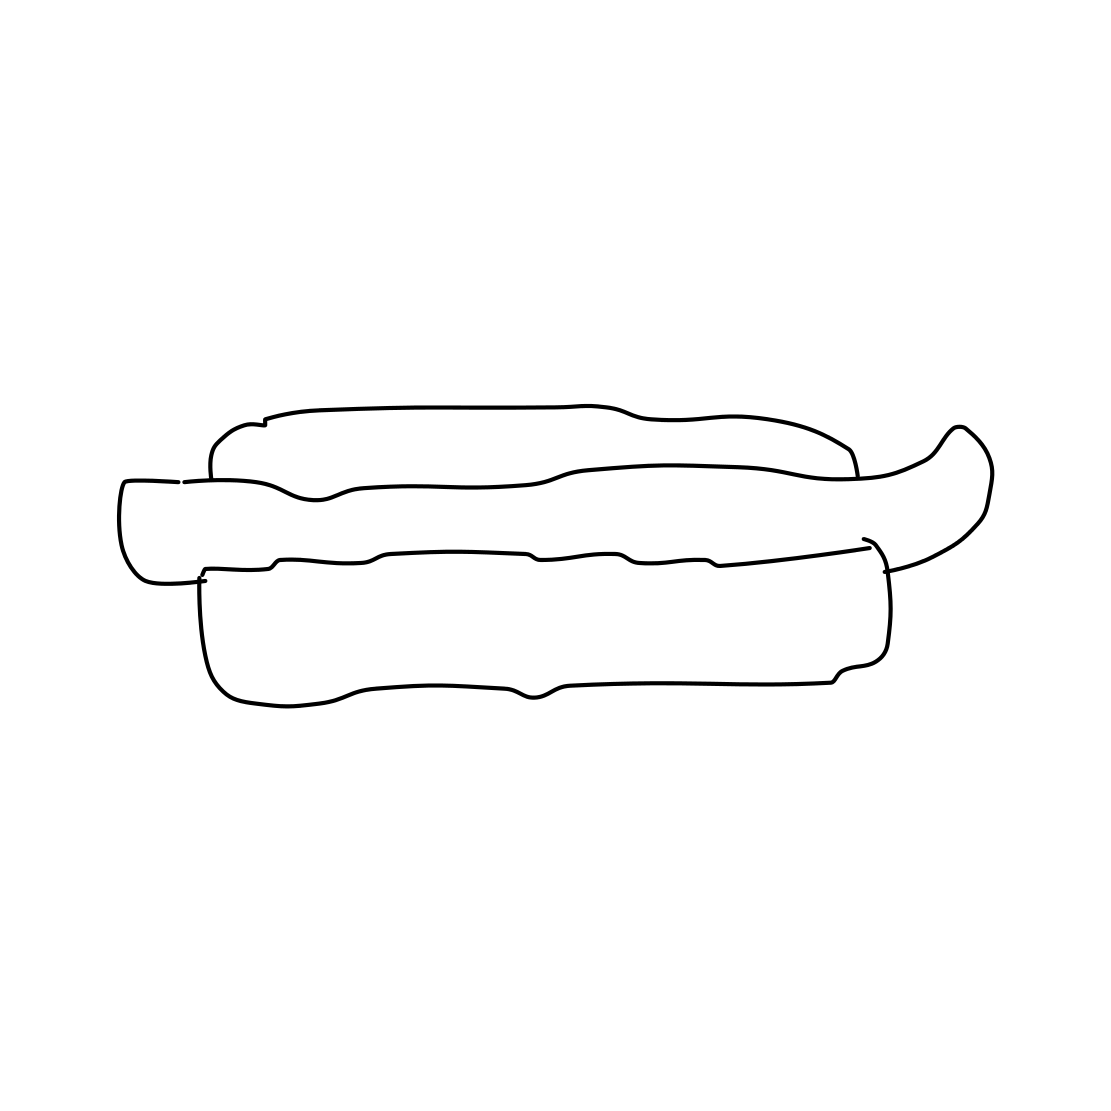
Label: hot-dog